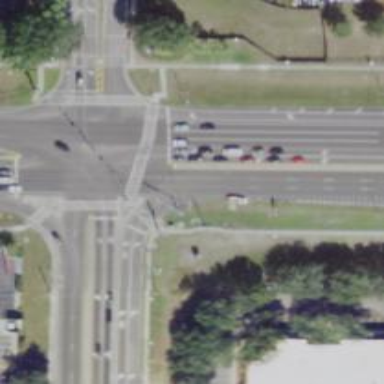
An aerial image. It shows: Zebra crossing on the road.